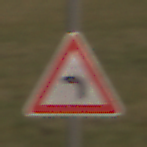
Verkehrszeichen: KurveLinks
Umgebung: Outdoor, Nature
Tageszeit: SunriseSunset
Wetter: PartlyCloudy
Licht: Natural
Jahreszeit: NotSpecified
Kontrast: LowContrast